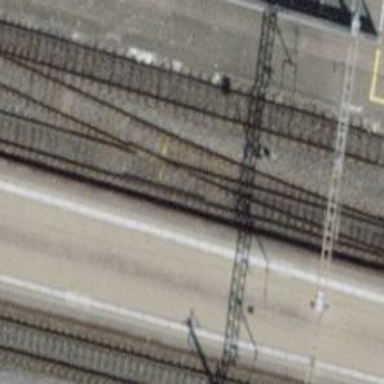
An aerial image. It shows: Single-track electrified railway siding with contact line.